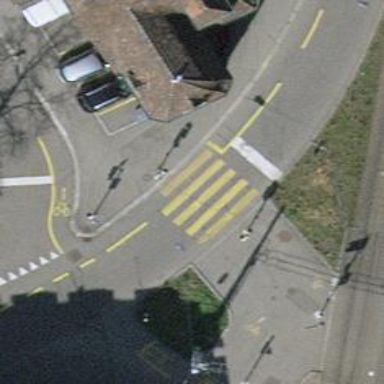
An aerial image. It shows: Zebra crossing with traffic signals on the road.